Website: macys
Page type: customer-info-address
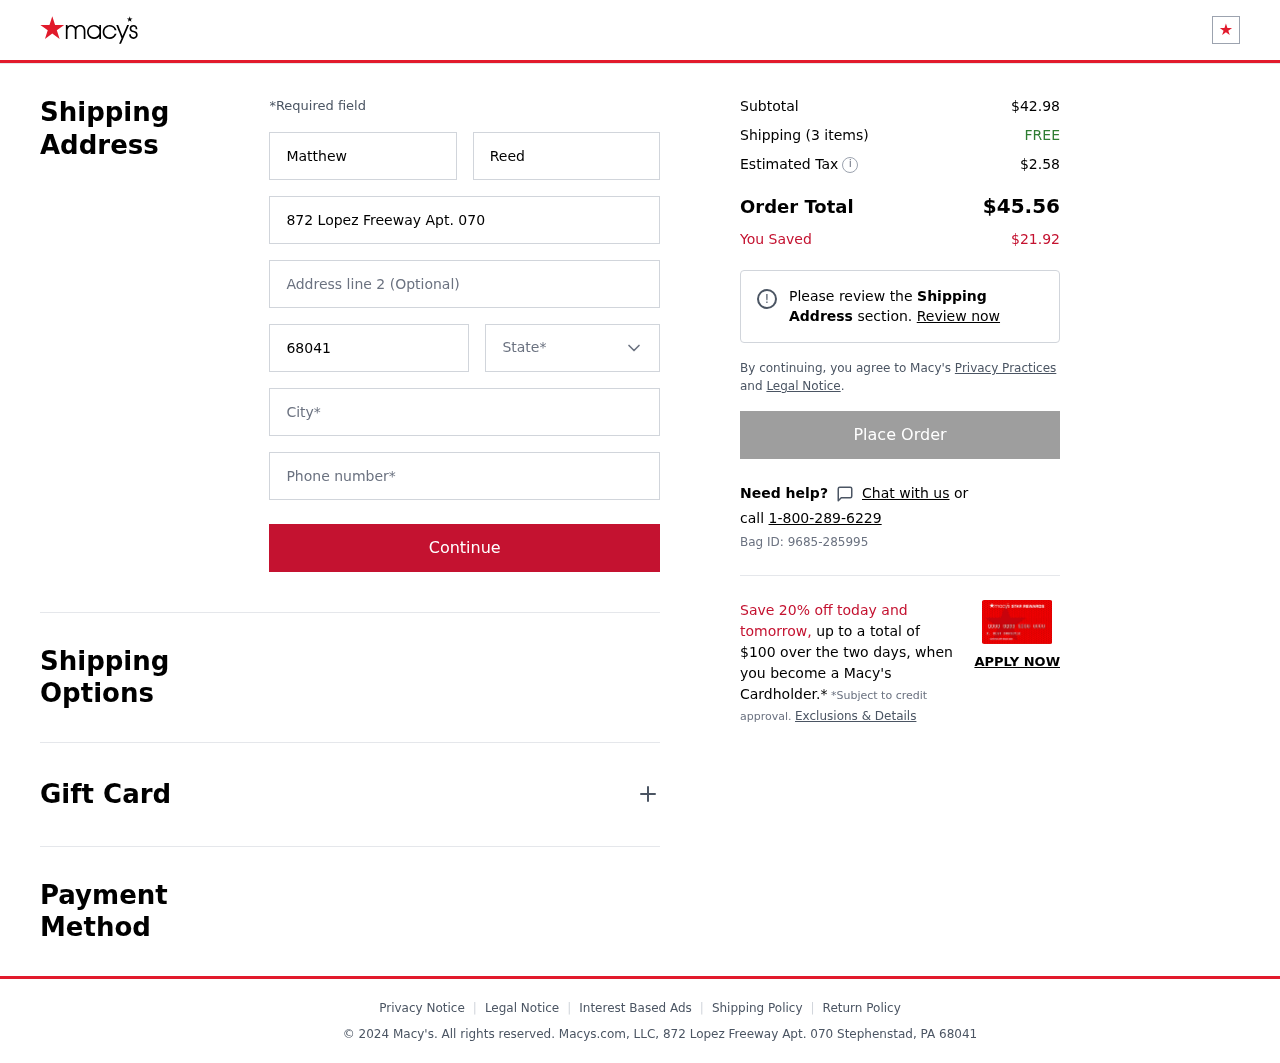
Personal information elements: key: PII_CITY
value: Stephenstad
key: PII_FIRSTNAME
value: Matthew
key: PII_LASTNAME
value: Reed
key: PII_PHONE
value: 5389823979
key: PII_POSTCODE
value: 68041
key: PII_STATE
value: Pennsylvania
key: PII_STREET
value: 872 Lopez Freeway Apt. 070
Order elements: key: ORDER_SUBTOTAL
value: $42.98
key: ORDER_NUM_ITEMS
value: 3
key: ORDER_SHIPPING_COST
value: FREE
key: ORDER_TAX
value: $2.58
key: ORDER_TOTAL
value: $45.56
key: ORDER_SAVINGS
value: $21.92
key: ORDER_BAG_ID
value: Bag ID: 9685-285995